Question: When I am in the design view, in the attributes pane for the TextView, attributes like Text and textSize are missing, same goes for the Button.

Other examples:
- <URL>
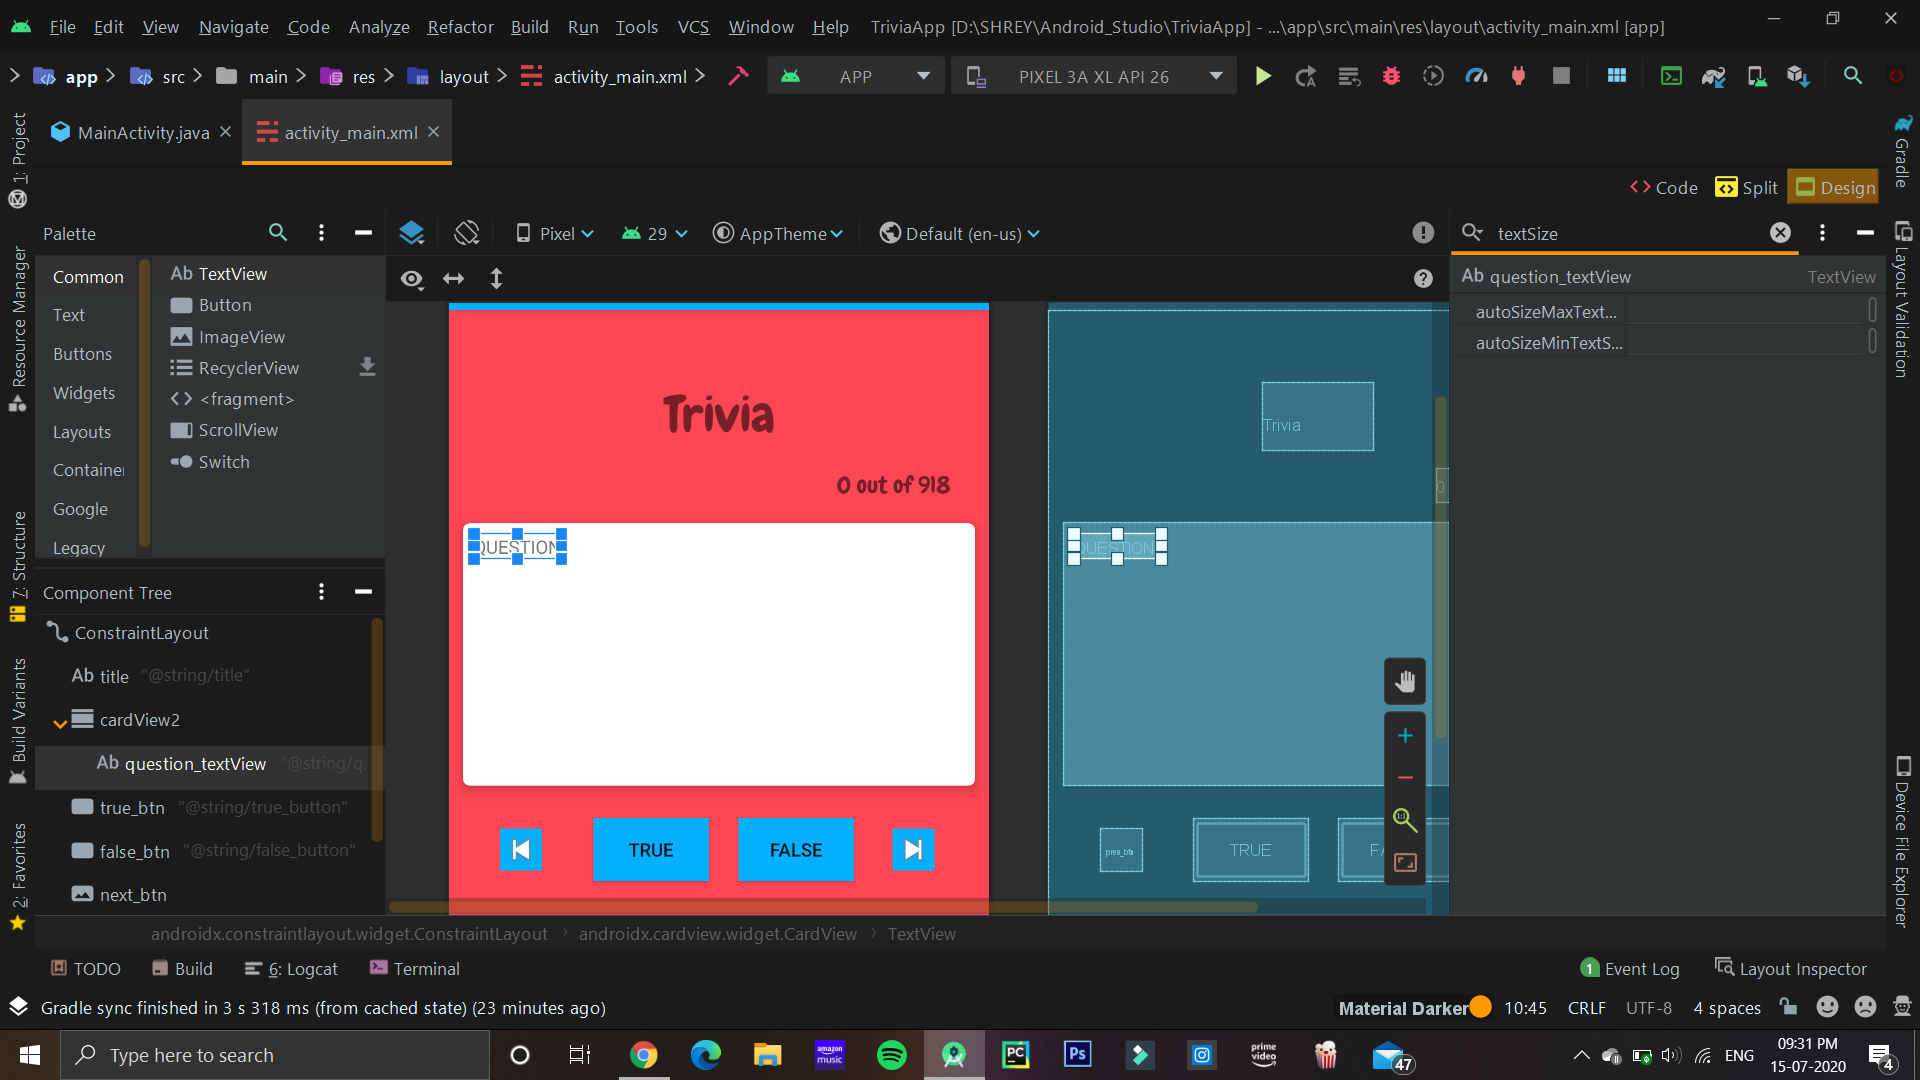
Answer: If you are able to add them from the xml file, you can add these attributes in your views (needed ones):
'''
android:textSize="15dp"
android:textColor="@color/colorPrimaryDark"
android:textStyle="bold"
'''
-